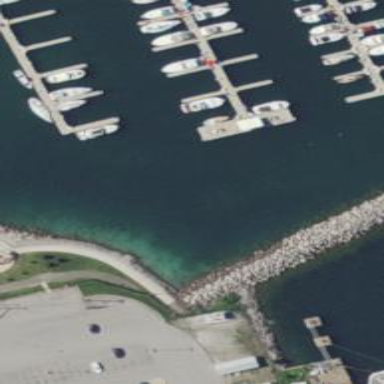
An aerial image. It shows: Breakwater structure.